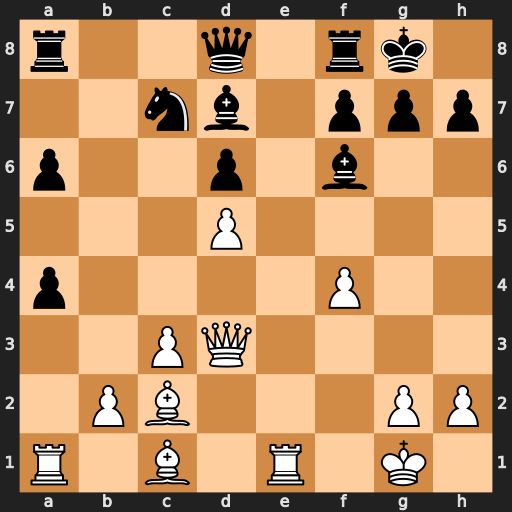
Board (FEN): r2q1rk1/2nb1ppp/p2p1b2/3P4/p4P2/2PQ4/1PB3PP/R1B1R1K1
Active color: w
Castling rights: -
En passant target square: -
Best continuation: Qxh7#